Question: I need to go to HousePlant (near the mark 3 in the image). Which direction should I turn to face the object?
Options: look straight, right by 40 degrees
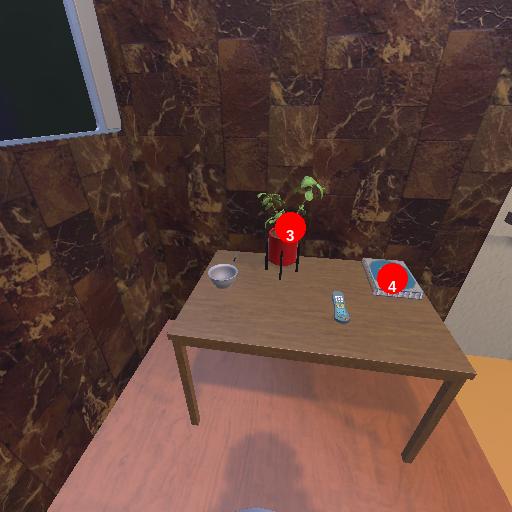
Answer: look straight